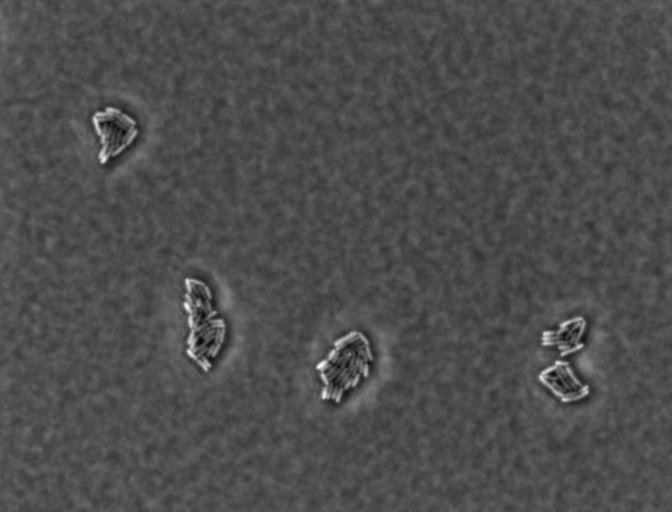
Escherichia coli 1612